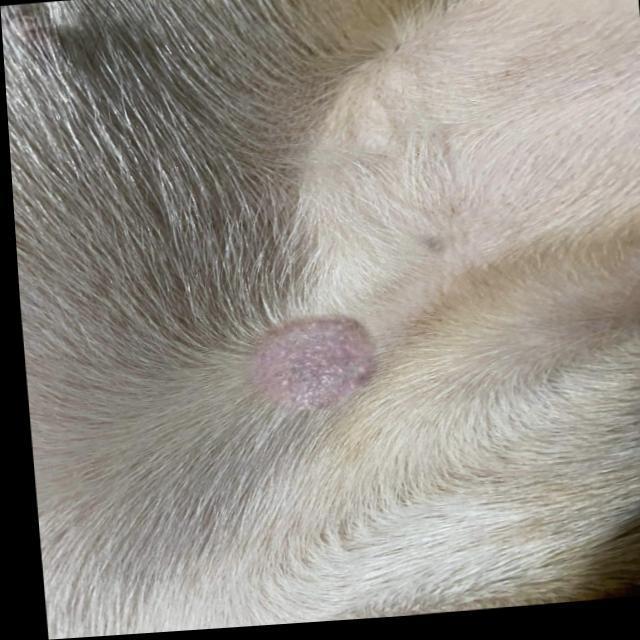
Canine ringworm (Dermatophytosis) — fungal infection caused by Microsporum or Trichophyton. Presents with circular alopecia, scaling, crusting, and broken hairs.